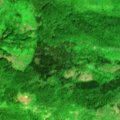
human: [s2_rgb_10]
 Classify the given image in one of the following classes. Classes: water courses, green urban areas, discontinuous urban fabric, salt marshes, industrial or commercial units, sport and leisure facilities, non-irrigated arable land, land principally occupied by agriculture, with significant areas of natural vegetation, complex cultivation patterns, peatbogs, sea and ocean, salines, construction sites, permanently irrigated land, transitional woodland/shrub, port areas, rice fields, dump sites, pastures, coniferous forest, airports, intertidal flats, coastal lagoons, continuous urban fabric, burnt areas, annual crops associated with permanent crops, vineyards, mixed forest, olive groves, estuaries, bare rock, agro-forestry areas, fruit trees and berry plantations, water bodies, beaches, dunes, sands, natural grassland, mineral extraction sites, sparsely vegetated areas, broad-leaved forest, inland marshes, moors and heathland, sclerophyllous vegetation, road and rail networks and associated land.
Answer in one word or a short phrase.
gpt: broad-leaved forest, mixed forest, transitional woodland/shrub